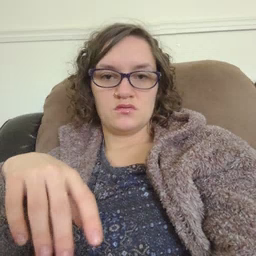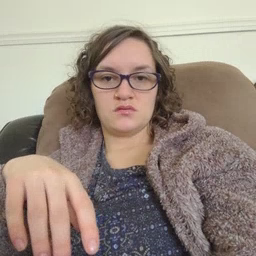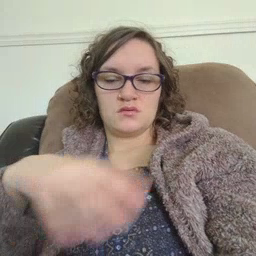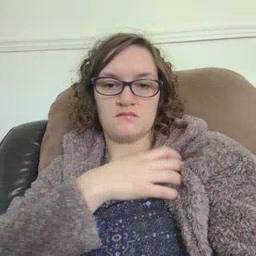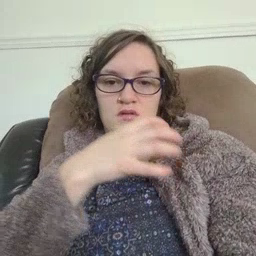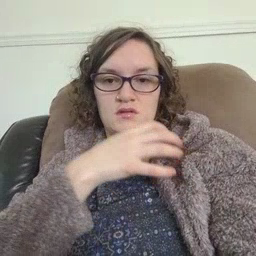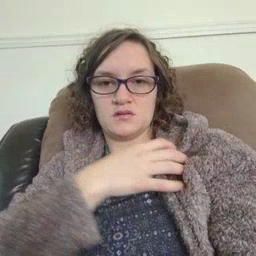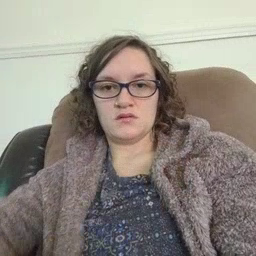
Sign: police